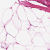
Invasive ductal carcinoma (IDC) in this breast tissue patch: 0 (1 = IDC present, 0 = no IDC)